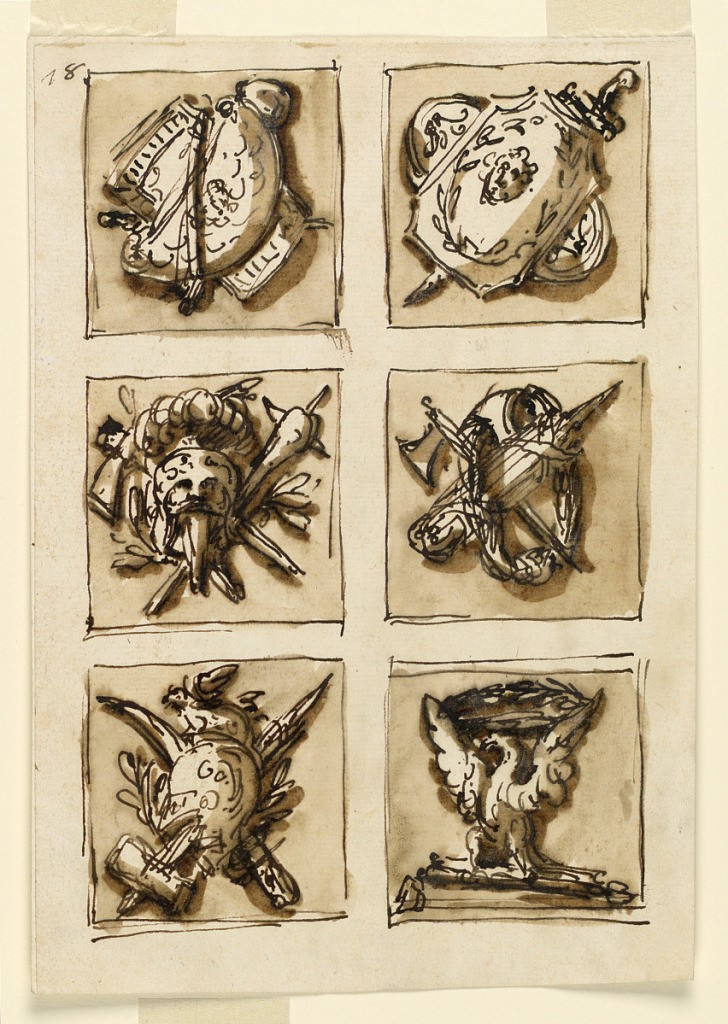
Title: Decoration of six panels
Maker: Giuseppe Barberi, Italian, 1746–1809
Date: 1780–1800
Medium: Pen and brown ink, brush and brown wash on off-white laid paper, lined
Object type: Drawing
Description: Left row, above: a trophy of two shields and two other weapons. Center: a trophy of a helmet, a battle ax and a mace, with a wreath. Below: a trophy of a helmet, seen from the side, in front of a sword crossed by a hammer (?), and a wreath. Right how: above, a trophy of two shields and a sword. Center: a battle ax, crossed with fasces, surrounded by a wreath. Below: an eagle, supporting a wreath with its raised wings. Each panel has colored background and framing lines.